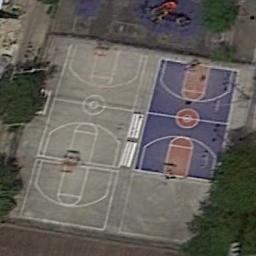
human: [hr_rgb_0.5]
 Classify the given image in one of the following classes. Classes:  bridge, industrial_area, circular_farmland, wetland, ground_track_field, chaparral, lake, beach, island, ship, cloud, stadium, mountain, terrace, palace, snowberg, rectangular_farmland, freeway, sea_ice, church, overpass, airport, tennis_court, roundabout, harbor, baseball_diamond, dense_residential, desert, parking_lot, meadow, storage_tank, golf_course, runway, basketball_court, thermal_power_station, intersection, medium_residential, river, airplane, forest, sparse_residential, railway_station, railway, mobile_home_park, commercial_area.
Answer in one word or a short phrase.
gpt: basketball_court